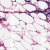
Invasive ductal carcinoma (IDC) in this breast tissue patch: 1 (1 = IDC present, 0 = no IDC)